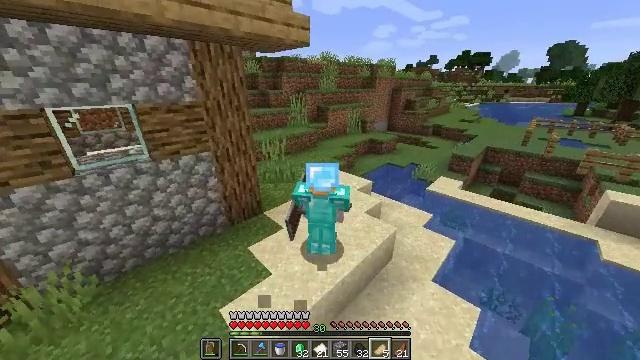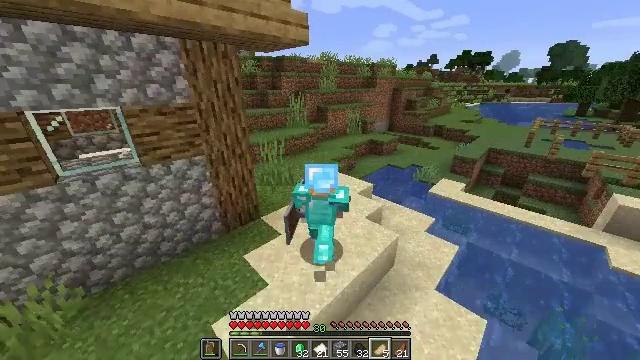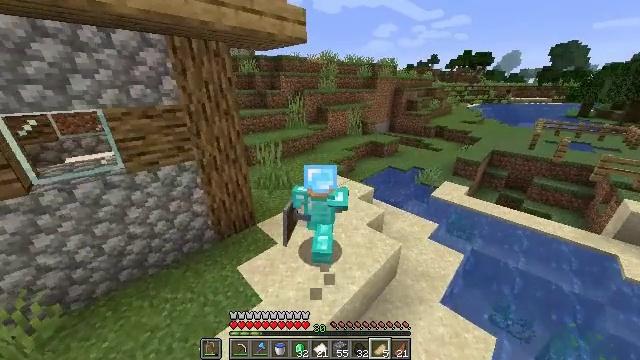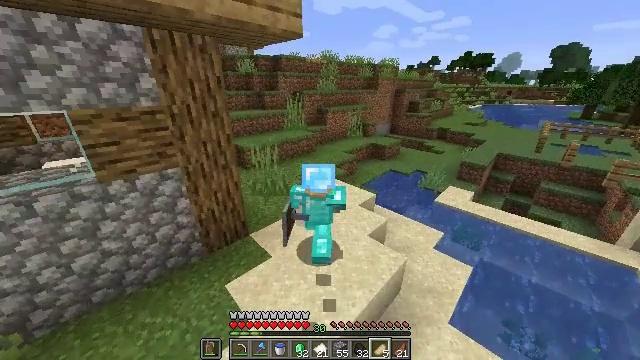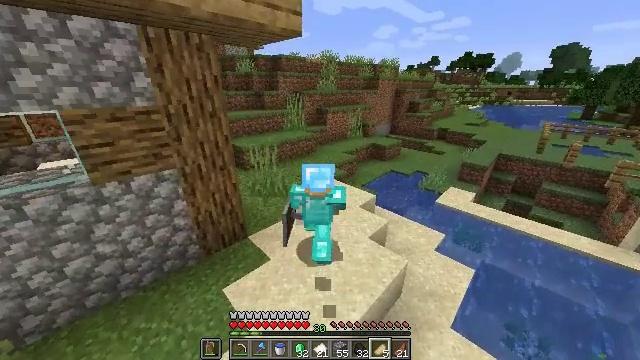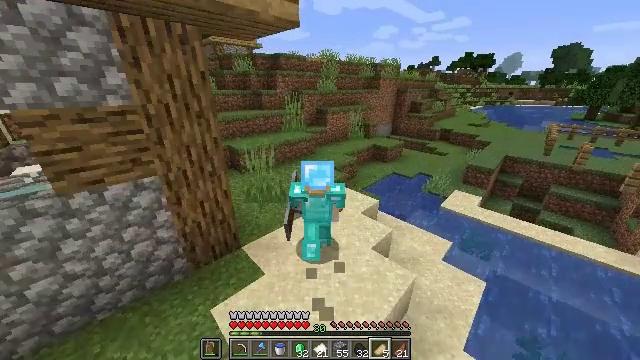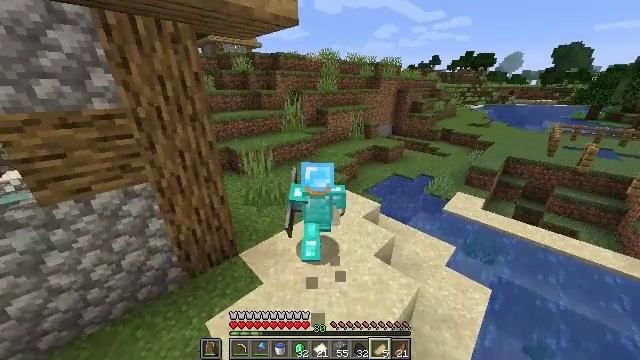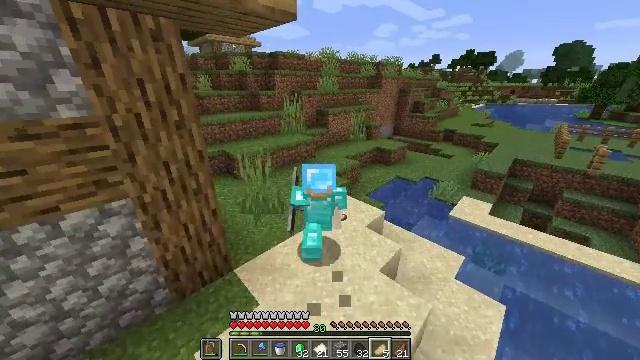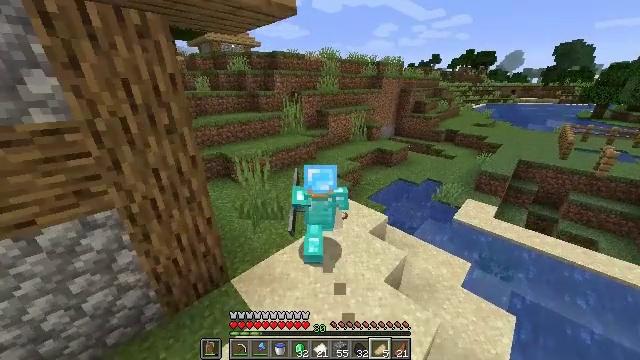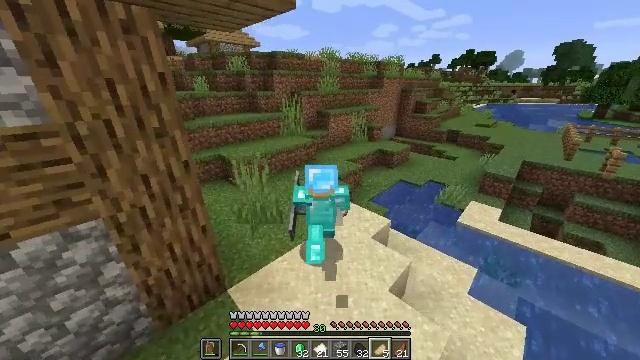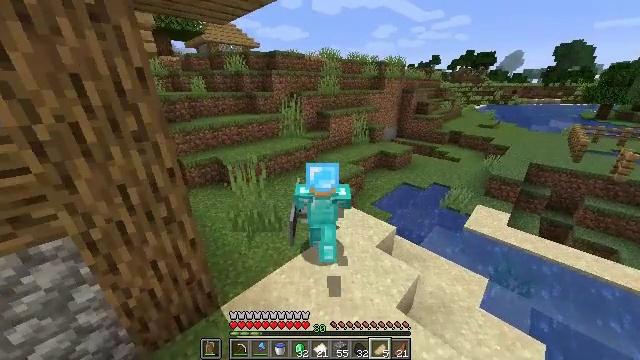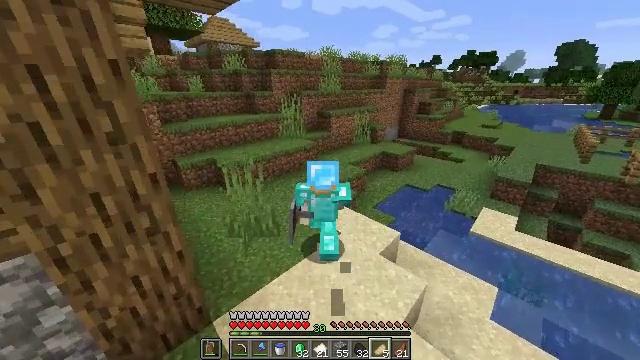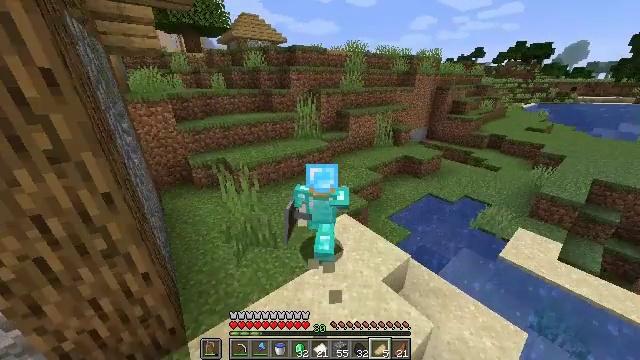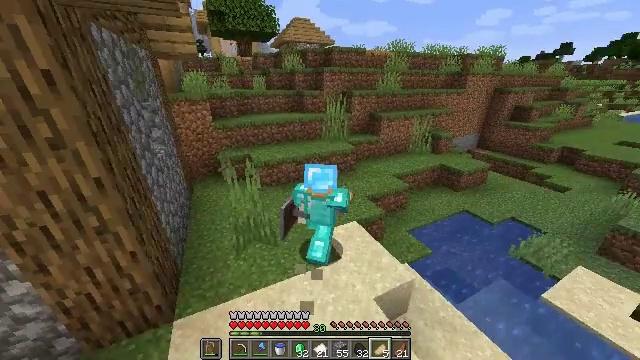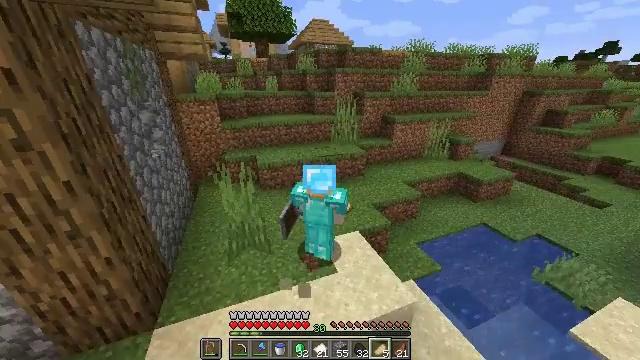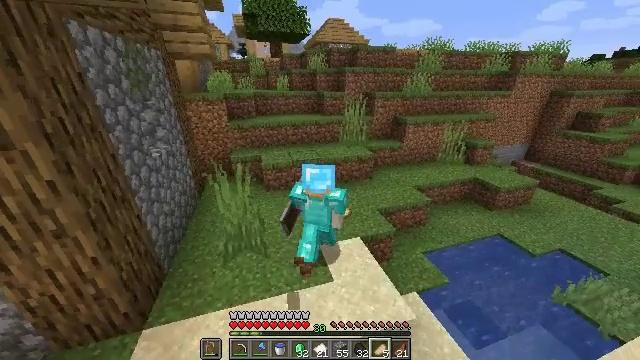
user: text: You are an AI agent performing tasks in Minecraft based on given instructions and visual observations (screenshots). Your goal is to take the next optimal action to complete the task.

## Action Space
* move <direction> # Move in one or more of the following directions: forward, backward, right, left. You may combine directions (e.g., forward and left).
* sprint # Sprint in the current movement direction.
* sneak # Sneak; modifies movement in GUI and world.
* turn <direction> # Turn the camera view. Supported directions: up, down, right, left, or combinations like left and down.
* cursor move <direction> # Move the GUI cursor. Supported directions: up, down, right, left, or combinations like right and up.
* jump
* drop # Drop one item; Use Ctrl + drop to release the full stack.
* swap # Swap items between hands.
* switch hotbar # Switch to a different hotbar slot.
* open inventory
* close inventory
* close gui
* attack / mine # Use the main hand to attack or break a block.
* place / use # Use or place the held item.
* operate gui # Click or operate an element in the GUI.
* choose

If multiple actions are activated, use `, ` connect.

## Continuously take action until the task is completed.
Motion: motion action
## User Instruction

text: Hunt a cow.
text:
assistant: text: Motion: move forward
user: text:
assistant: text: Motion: move forward
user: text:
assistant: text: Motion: move forward
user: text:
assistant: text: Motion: move forward
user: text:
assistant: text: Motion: move forward
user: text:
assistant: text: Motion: move forward
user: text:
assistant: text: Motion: move forward
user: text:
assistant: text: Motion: move forward
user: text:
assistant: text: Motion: move forward
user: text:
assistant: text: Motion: move forward
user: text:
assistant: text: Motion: move forward
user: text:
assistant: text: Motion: move forward, turn left
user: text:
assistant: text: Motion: move forward, turn left
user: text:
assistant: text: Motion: move forward, turn left
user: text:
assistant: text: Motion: move forward, turn left
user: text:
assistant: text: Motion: move forward
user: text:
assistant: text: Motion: move forward
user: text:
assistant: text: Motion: move forward
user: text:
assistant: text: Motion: move forward
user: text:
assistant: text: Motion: move forward
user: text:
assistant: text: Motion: move forward
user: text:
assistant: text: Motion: move forward
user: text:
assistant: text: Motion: move forward, jump
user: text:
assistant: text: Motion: move forward, jump
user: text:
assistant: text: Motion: move forward, jump
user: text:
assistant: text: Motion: move forward, jump
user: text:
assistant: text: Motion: move forward
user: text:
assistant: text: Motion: move forward
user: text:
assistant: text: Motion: move forward
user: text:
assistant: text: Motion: move forward, jump